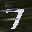
Label: 7